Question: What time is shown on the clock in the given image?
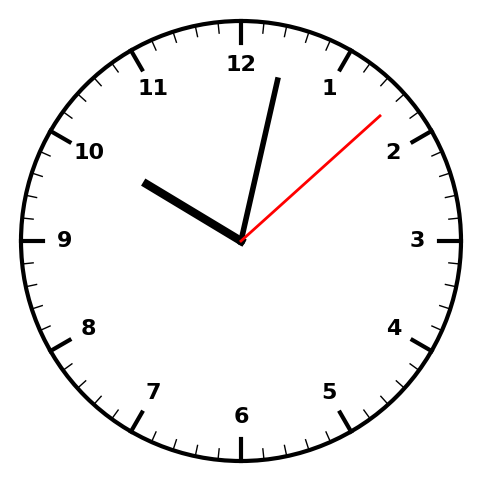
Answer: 10:02:08